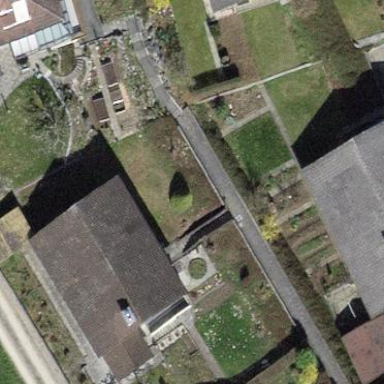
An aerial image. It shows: Building with tiled roof.